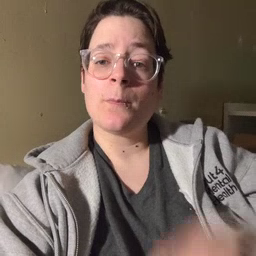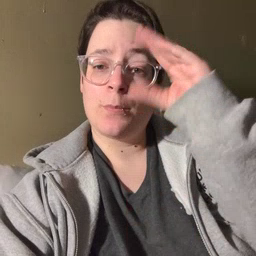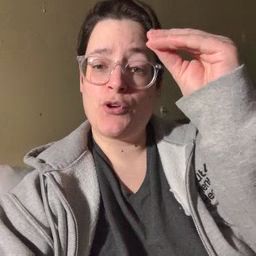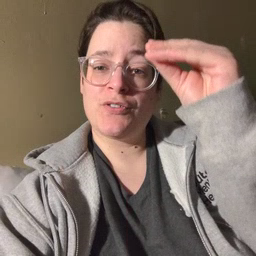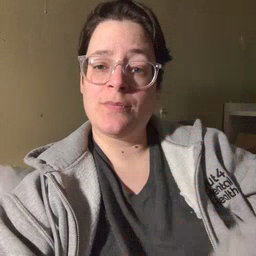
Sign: boy